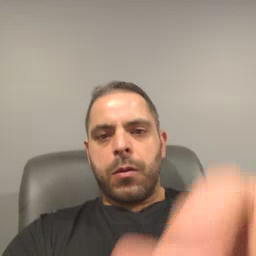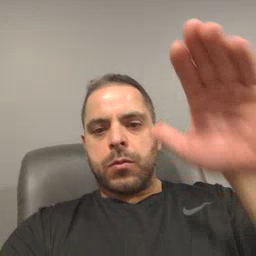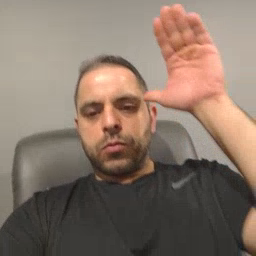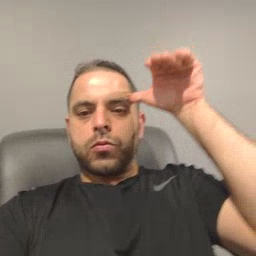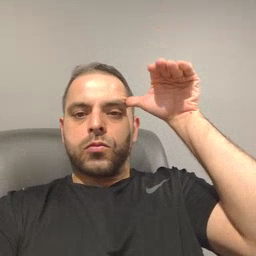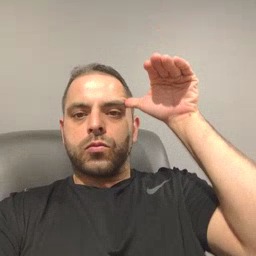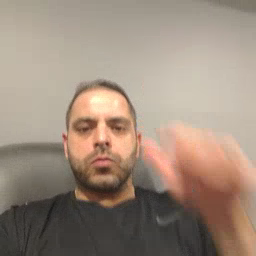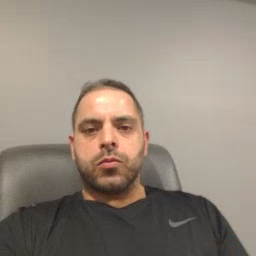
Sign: donkey